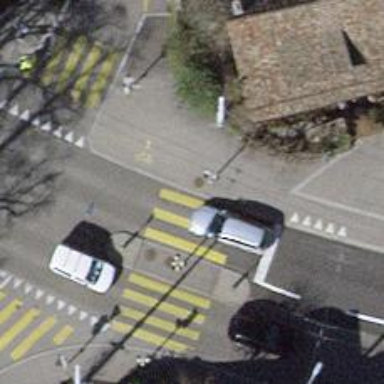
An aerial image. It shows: Kerb serving as barrier.